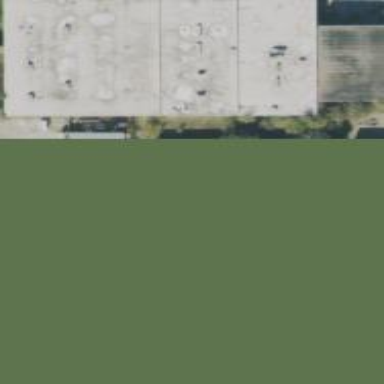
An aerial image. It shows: Warehouse building.